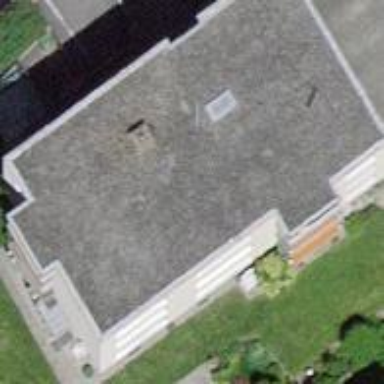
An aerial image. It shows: Building with flat roof.